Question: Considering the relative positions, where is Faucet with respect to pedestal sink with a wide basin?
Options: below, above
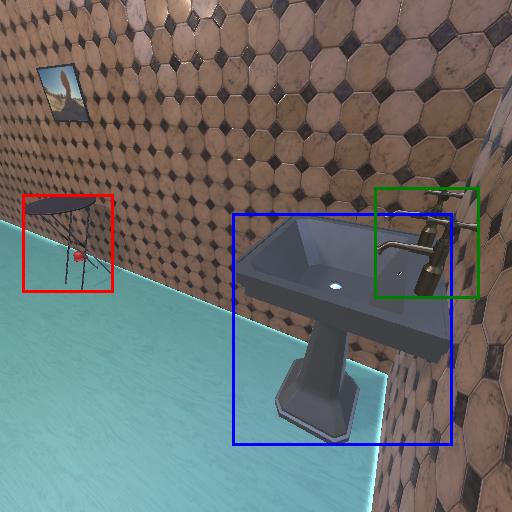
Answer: below